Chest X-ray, PA view. Patient: 51 years old, sex M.
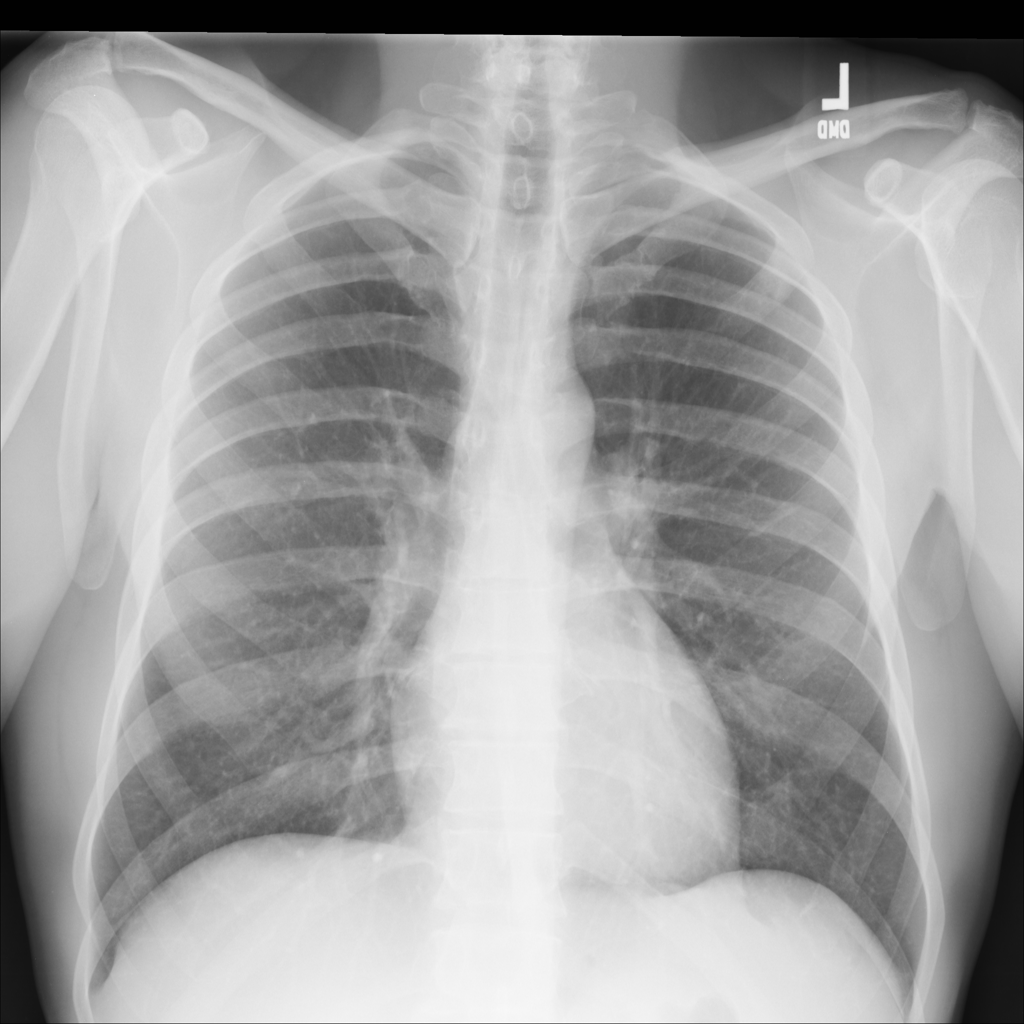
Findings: No Finding